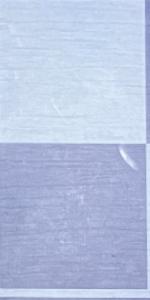
Label: Empty